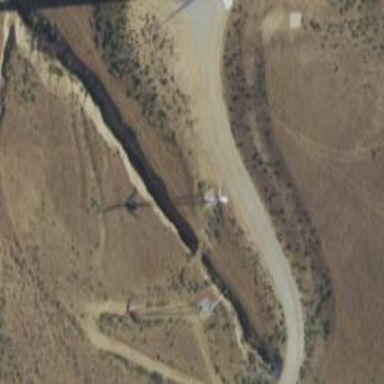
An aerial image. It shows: Wind power generator utilizing wind turbines.